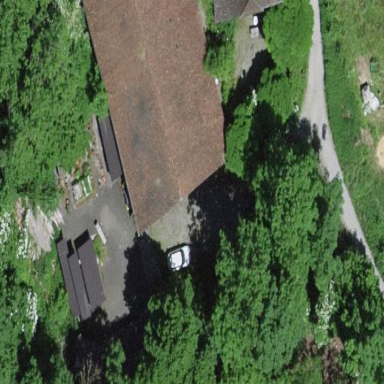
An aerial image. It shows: Barn.